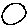
Label: circle